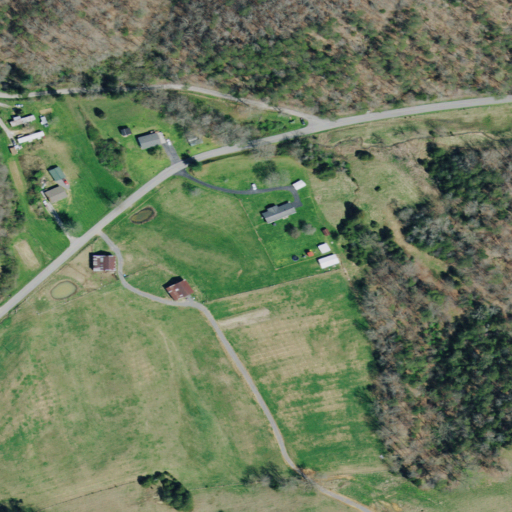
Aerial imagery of valley in Tennessee named Black Fox Valley containing pasture, deciduous forest, low intensity development, mixed forest, and open development